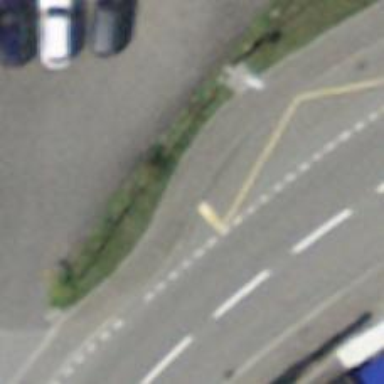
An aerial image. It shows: Asphalt sidewalk along the footway.